Question: Hello I'm currently working on SQL problem that I can't quite figure out. Here is the Schema I'm working with:

Here is the question I am stuck on:
-- 3 Find the first name, last name and total combined film length of Sci-Fi films for every actor. That is the result should list the names of all of the actors (even if an actor has not been in any Sci-Fi films) and the total length of Sci-Fi films they have been in.
So far I have
'''
SELECT actor.first_name, actor.last_name, (SELECT SUM(film.length)
from film
INNER JOIN film_category
ON film.film_id = film_category.film_id
INNER JOIN category
ON film_category.category_id = category.category_id
INNER JOIN film_actor
ON film_actor.film_id = film.film_id
INNER JOIN actor
ON film_actor.actor_id = actor.actor_id
WHERE category.name = 'Sci-fi'
)
from actor
'''
I know I need to group it by actor_id but i'm unable to do this in a select subquery. Anyone have some tips?
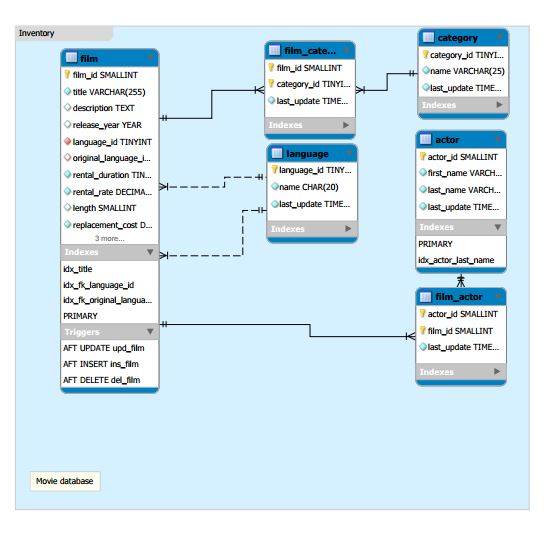
Answer: There is no need to use a subquery. Aggregate functions work on the entire data set. The 'group by' specifies how to group the data you're aggregating.
'''
select a.actor_id, a.first_name, a.last_name, sum(f.length)
from actor a
left outer join film_actor fa on fa.actor_id = a.actor_id
left outer join film f on f.film_id = fa.film_id
left outer join film_categories fc on fc.film_id = f.film_id
left outer join categories c on c.category_id = fc.category_id
where c.name = 'sci-fi'
group by a.actor_id
;
'''
The outer joins ensure actors with no sci-fi film experience are included in the results by